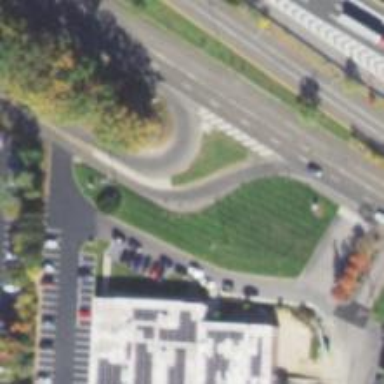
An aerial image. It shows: Asphalt road with secondary link designation.